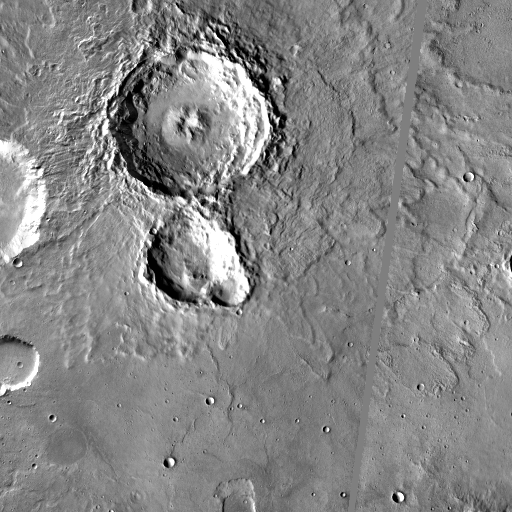
Crater classes present: Background, Other, Layered, Buried, Secondary